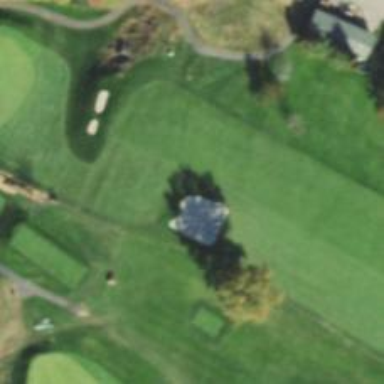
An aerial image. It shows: View of golf hole.